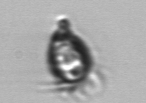
Label: Paratontonia_gracillima